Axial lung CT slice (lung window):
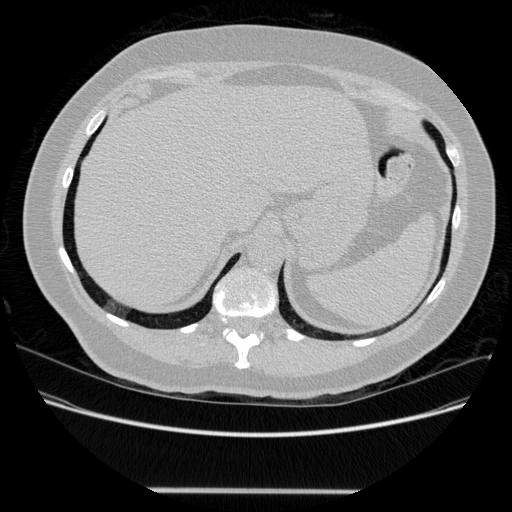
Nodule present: no